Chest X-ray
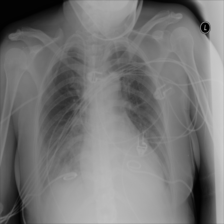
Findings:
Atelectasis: negative
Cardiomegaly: negative
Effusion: negative
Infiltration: negative
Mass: negative
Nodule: negative
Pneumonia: negative
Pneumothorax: negative
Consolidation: negative
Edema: negative
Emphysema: negative
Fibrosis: negative
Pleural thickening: negative
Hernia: negative